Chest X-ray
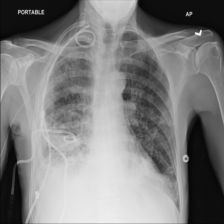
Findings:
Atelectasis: negative
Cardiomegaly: negative
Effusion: negative
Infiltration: positive
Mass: negative
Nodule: negative
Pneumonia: negative
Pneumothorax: negative
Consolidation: negative
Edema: negative
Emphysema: negative
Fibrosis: negative
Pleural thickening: negative
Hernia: negative